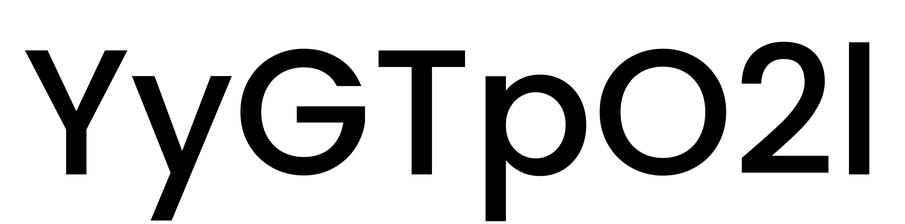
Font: Poppins-Medium